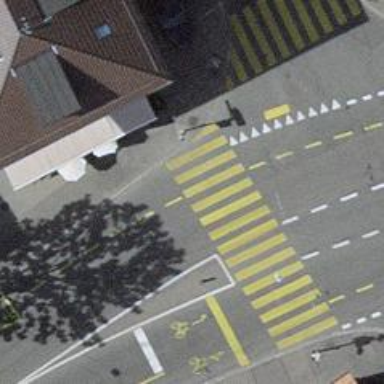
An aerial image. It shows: Road crossing with traffic signals.